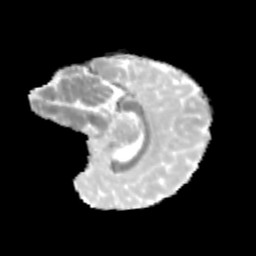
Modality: MD
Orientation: sagittal
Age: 9
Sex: female
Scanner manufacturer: siemens
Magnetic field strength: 3 T
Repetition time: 3.8 s
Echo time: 0.07 s